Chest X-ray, AP view. Patient: 64 years old, sex F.
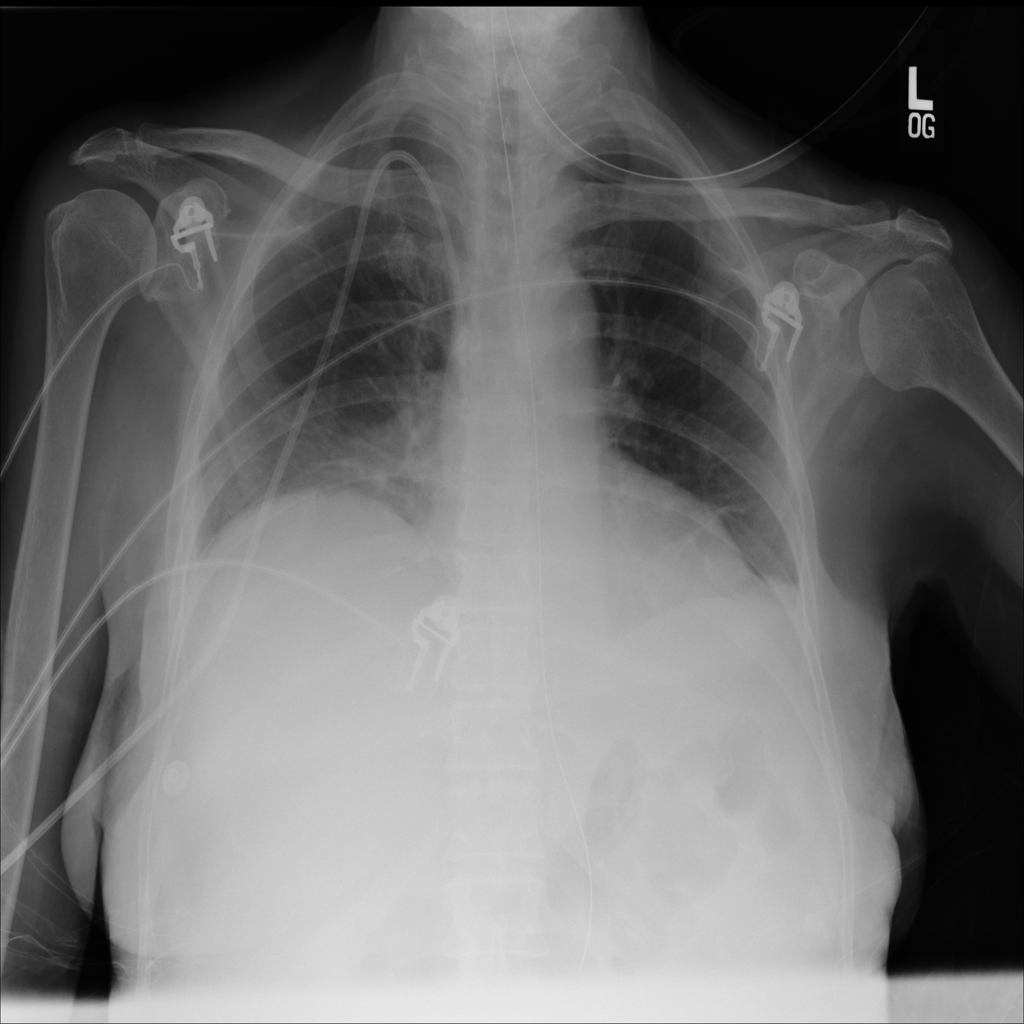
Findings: Atelectasis